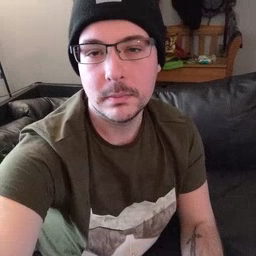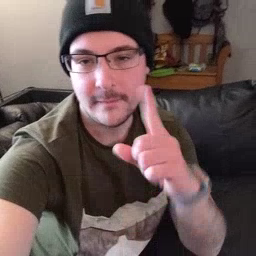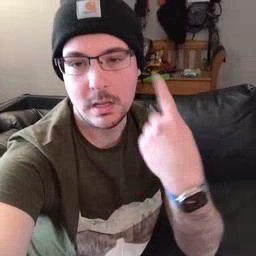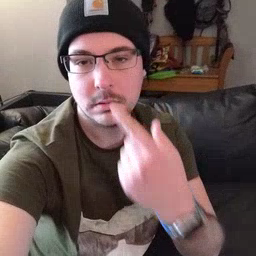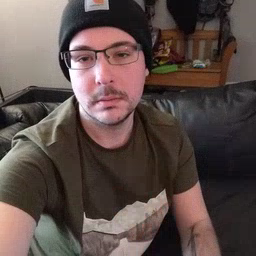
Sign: face